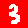
Digit: 3